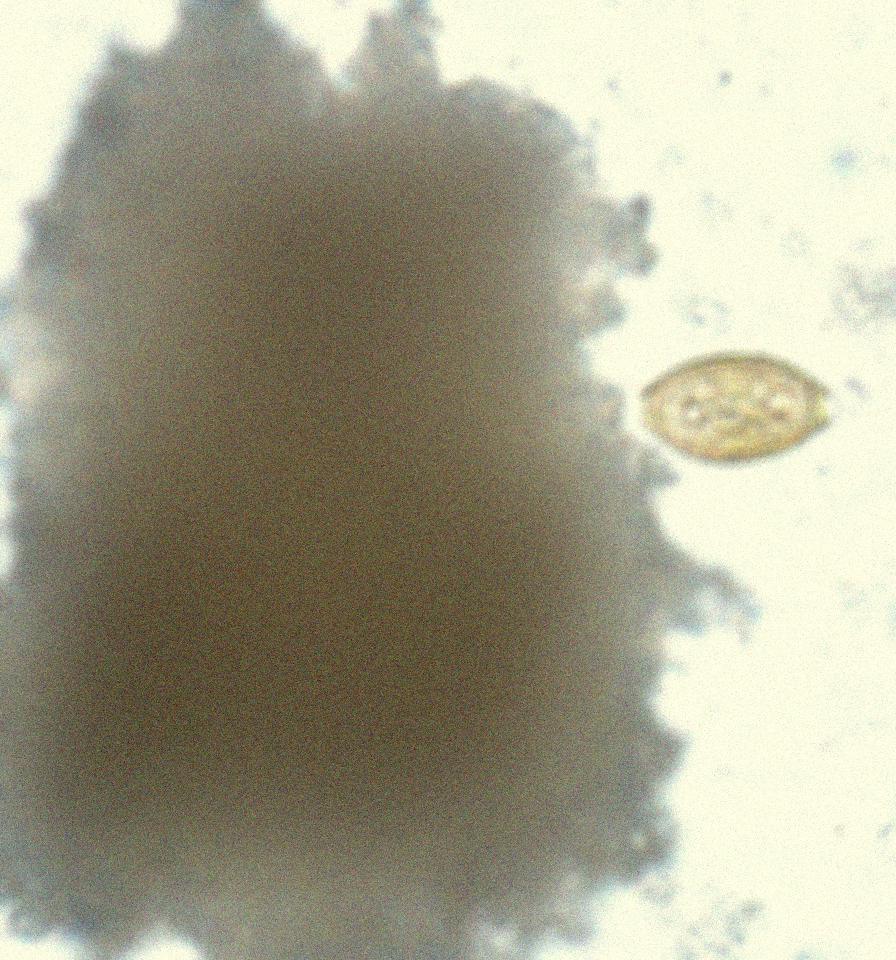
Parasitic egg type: Trichuris trichiura